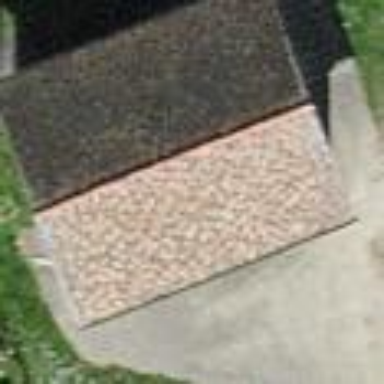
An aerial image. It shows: Simple house.